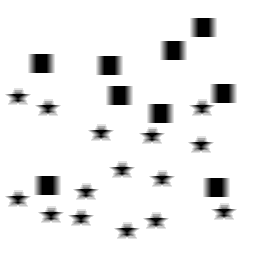
Squares: 9
Triangles: 0
Stars: 15
Total shapes: 24